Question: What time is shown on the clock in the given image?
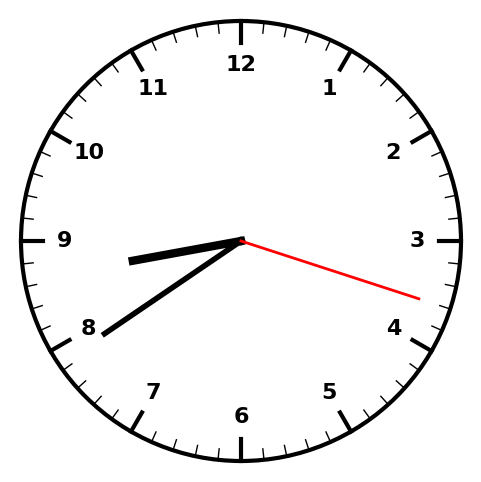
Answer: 08:39:18